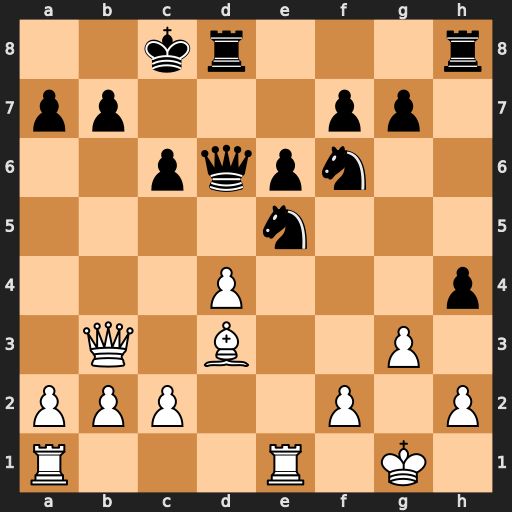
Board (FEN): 2kr3r/pp3pp1/2pqpn2/4n3/3P3p/1Q1B2P1/PPP2P1P/R3R1K1
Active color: w
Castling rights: -
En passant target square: -
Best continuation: dxe5 Qc5 exf6 hxg3 hxg3 Rh2 Rf1 Qh5 Be4